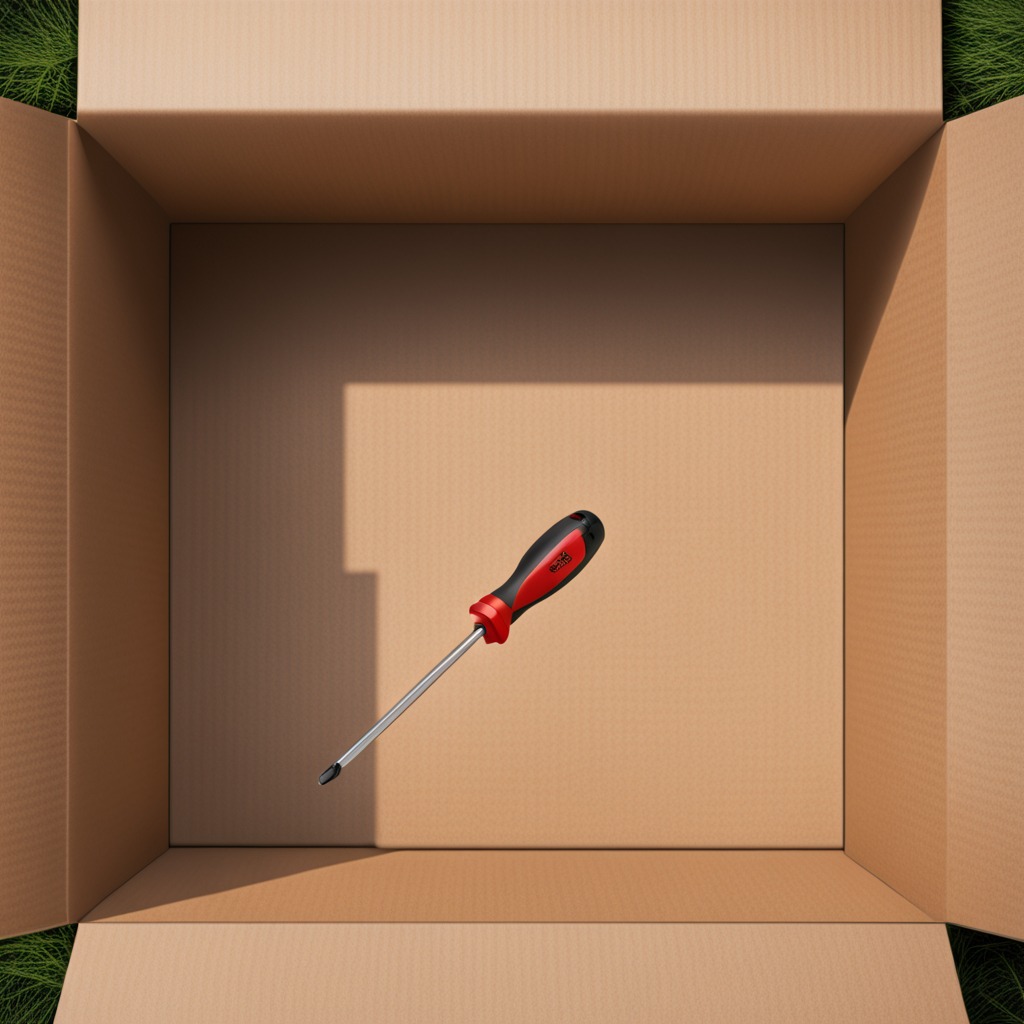
A screwdriver is lying on the cardboard box surface in an outdoor workshop during daytime bright natural light soft shadows slightly creased but